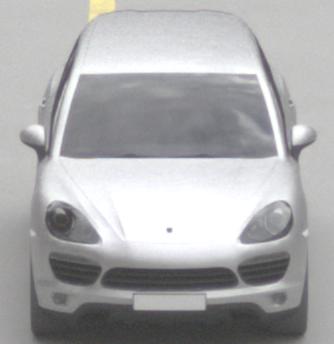
Make: Porsche
Model: Cayenne
Detailed model: Cayenne (958)
Model produced from: 2010/05
Model produced until: 2014/07
Doors: 5
Color: white
Road condition: dry road
Daytime: morning or afternoon
Contrast: low contrast